Question: I have a C# WPF project I can open just fine in VS 2010 Ultimate or 2013 Ultimate.
I can edit it and run it from either.
When I double click the window.xaml, it crashes 2013.
I disabled then uninstalled my extensions. Still crashes.
I spent more than half the day uninstalling <URL> and re-installing VS 2013 Ultimate. Still crashes.
Per comment, here's a screenshot of the error:

Actually just tried to create a clean WPF project and it crashes the same way while attempting to create a new WPF project.
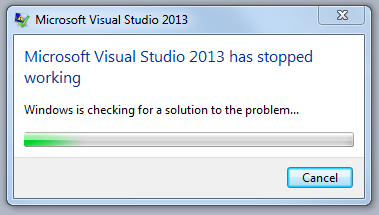
Answer: Always check this folder for any VS errors
'''
%APPDATA%\Microsoft\VisualStudio\PUTYOURVSVERSIONHERE\ActivityLog.xml
'''
If the folder doesn't exist or is empty, run Visual Studio with this command:
'''
devenv.exe /log
'''